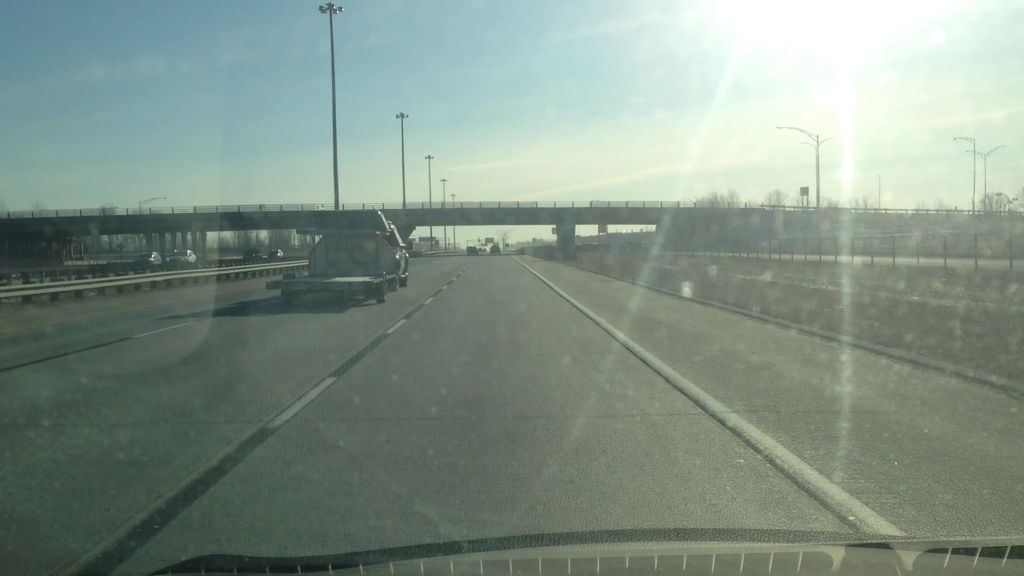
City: montreal